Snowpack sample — Loveland Pass, Silver Plume, Colorado, USA (1/12/25, 11:40 AM MST)
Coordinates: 39.66, -105.88
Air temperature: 7 °F
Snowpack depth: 140 cm
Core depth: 10 cm
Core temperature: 41 °F
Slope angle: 11°, slope face: 30°
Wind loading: high
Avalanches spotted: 2
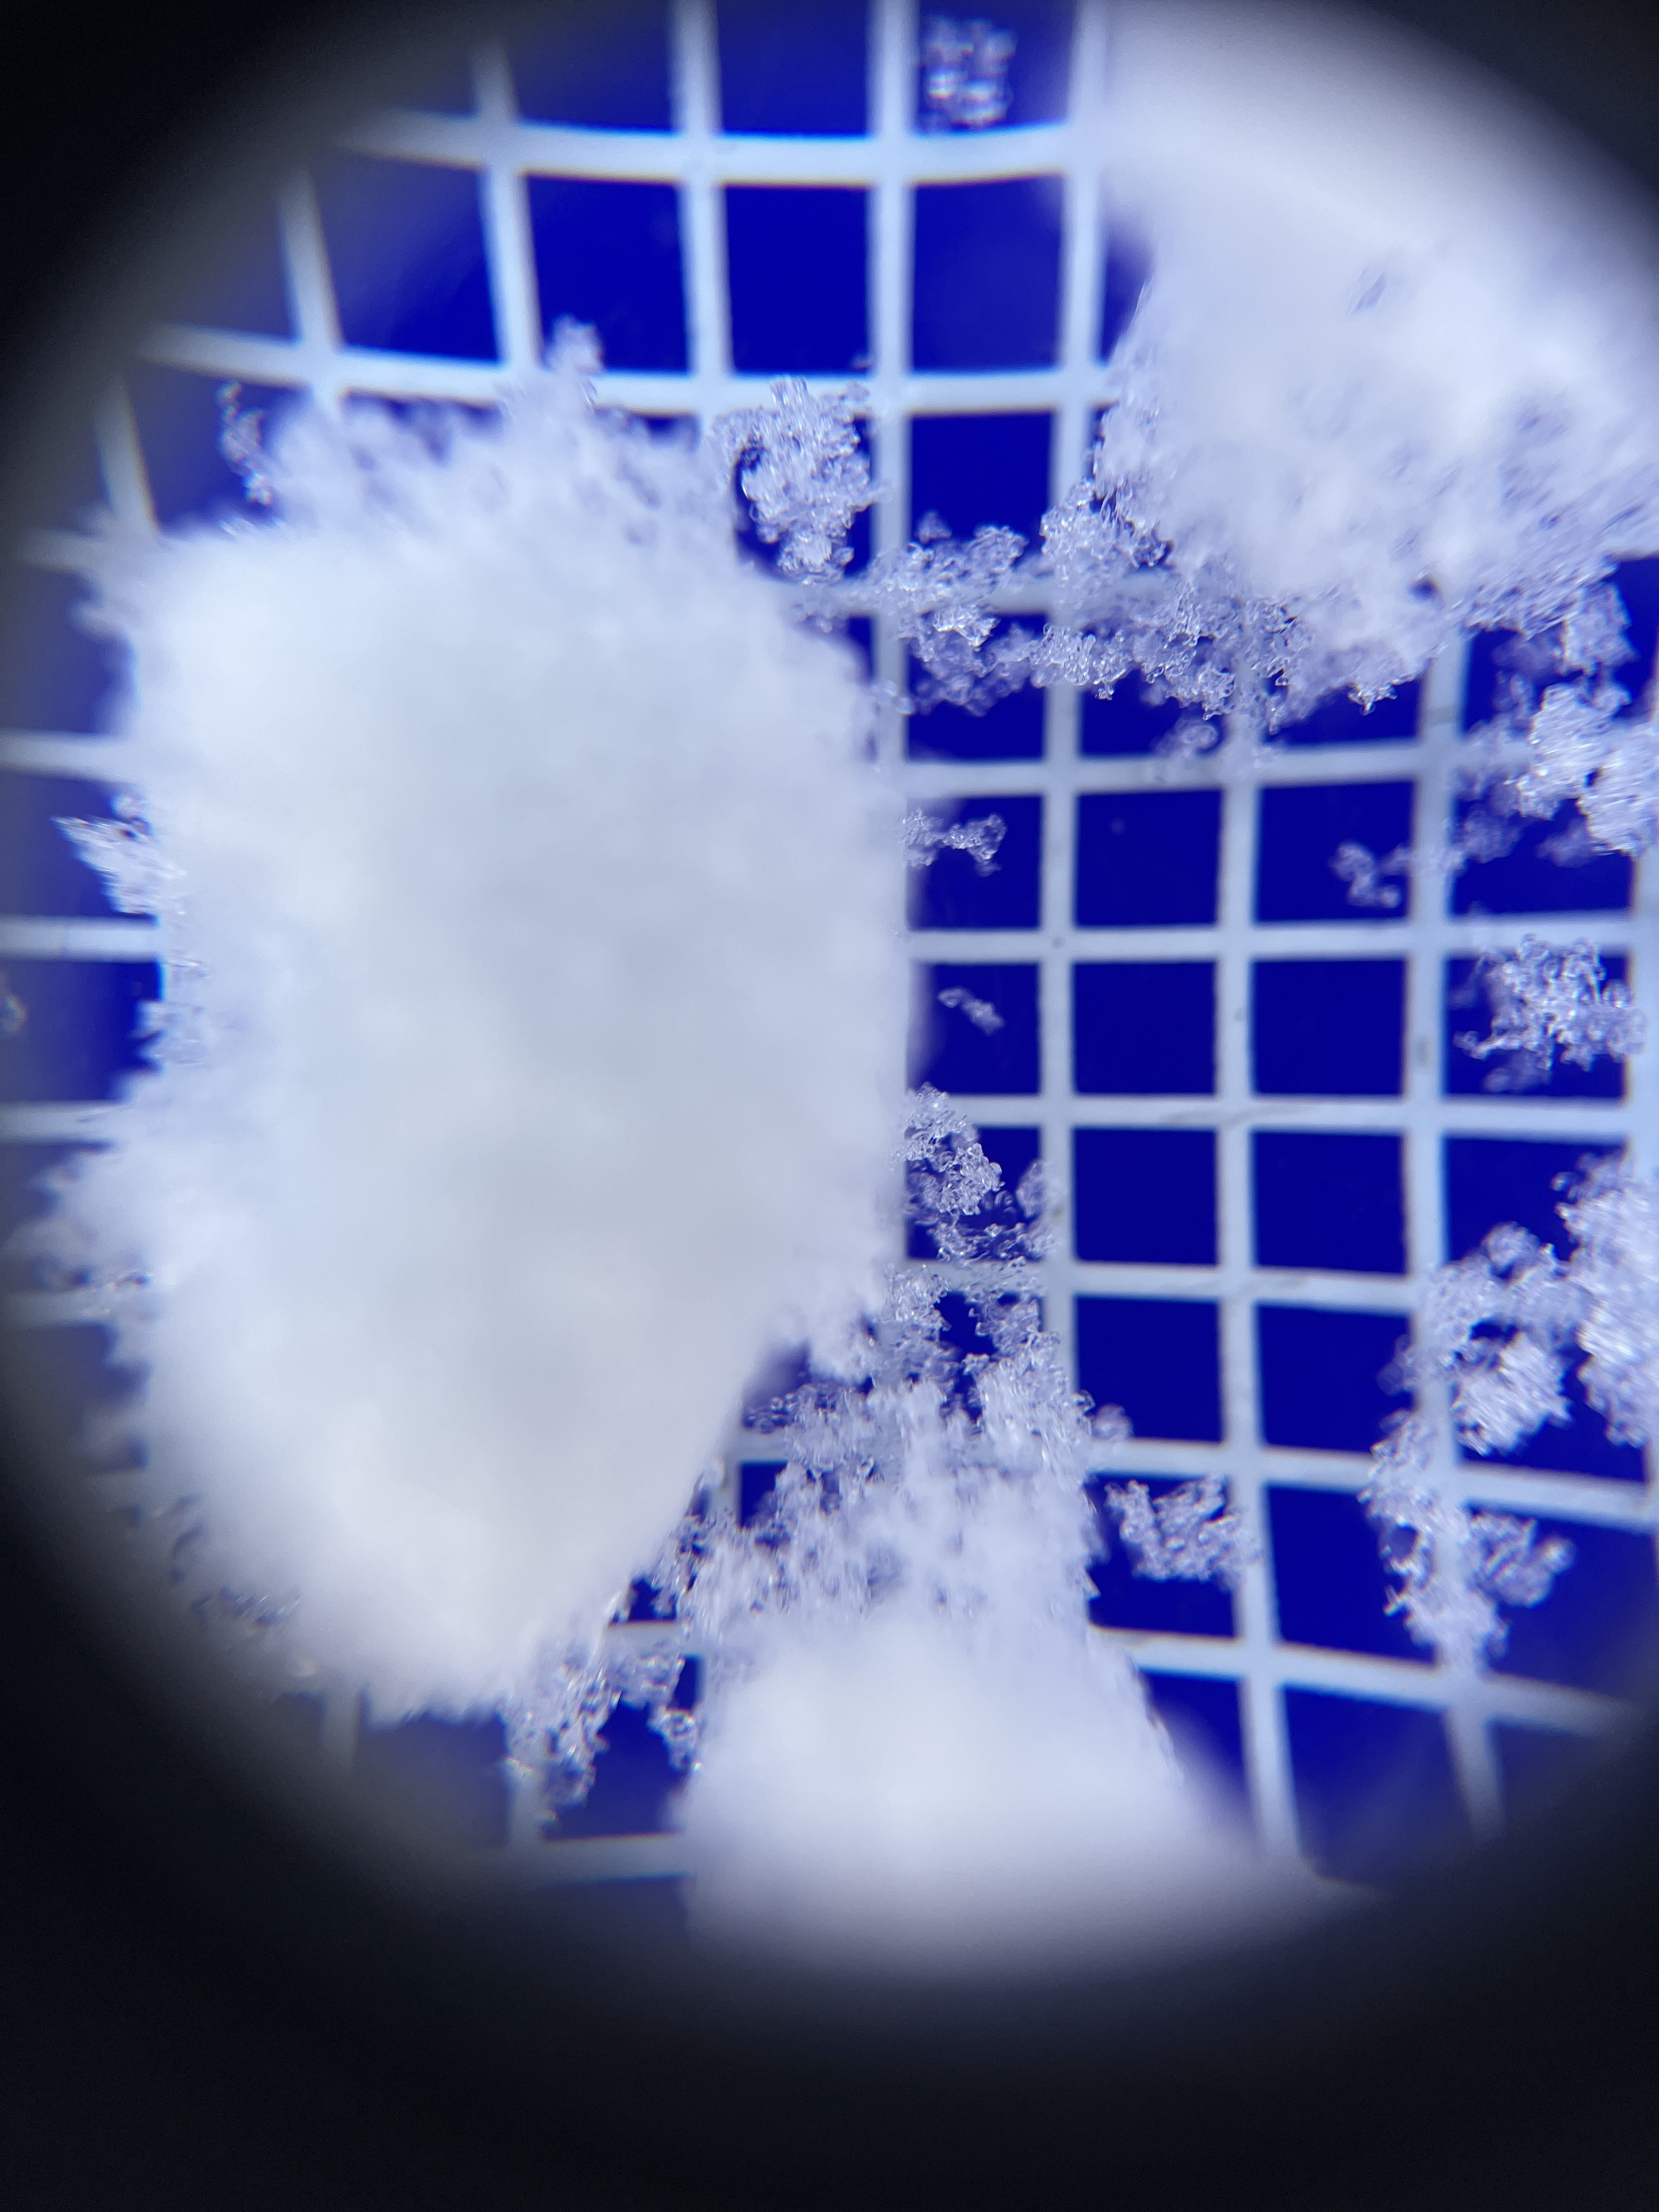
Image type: magnified_profile
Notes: Pilot using slightly modified coring method that took too large segment for snow profile picturing, advised not to use in higher level models. Two avalanche on south face nearby, partially cloudy with light snow in the last 24 hours. Lots of wind loading on eastern features.